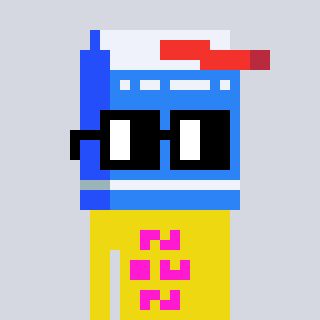
a pixel art character with square black glasses, a milk-shaped head and a yellow-colored body on a cool background